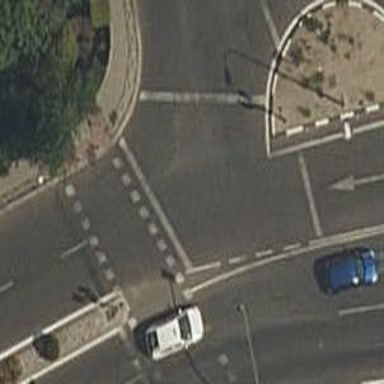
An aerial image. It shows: Road crossing with traffic signals.